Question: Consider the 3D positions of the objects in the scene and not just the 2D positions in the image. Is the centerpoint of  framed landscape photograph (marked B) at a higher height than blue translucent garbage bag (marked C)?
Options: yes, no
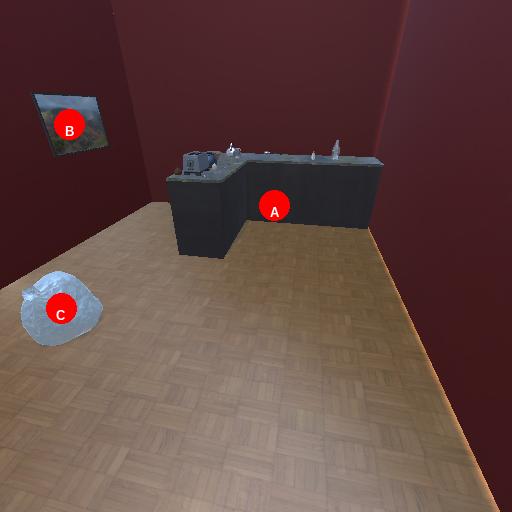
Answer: yes